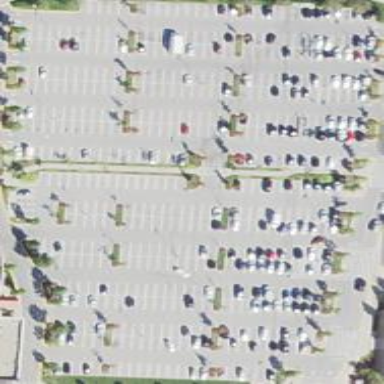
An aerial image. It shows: Parking area.